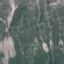
Land use / land cover: HerbaceousVegetation